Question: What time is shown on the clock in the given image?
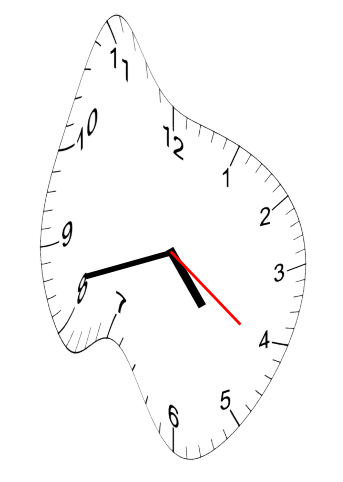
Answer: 04:42:21